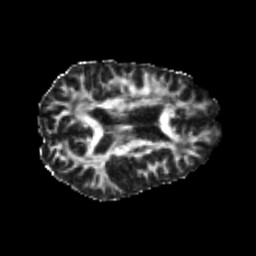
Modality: FA
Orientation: axial
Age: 22
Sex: female
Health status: healthy
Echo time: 0.074 s